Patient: sex M, age 65
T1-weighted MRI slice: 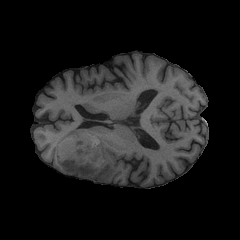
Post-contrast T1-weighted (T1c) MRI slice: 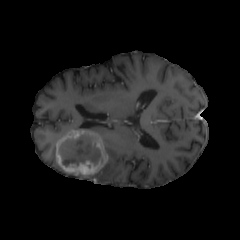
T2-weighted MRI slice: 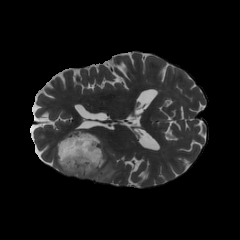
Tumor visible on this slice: yes
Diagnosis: Glioblastoma, IDH-wildtype
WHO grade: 4